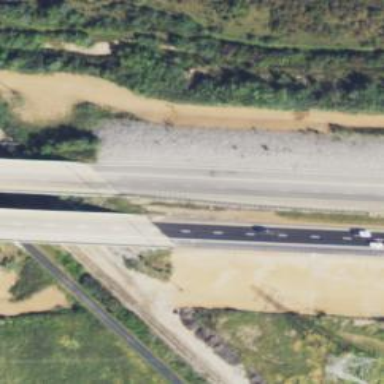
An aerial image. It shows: Asphalt bridge over motorway.